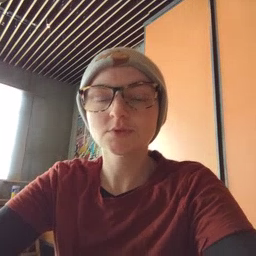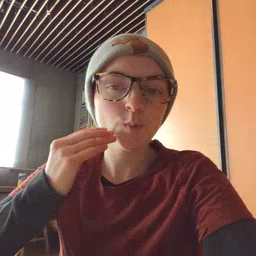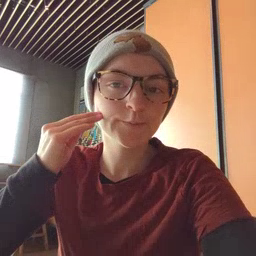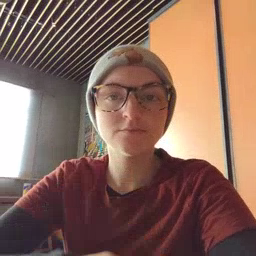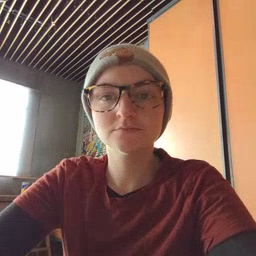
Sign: home